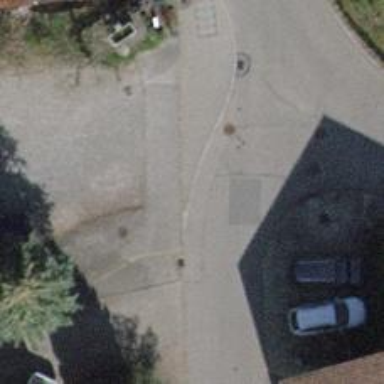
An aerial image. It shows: Kerb barrier.